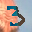
Label: 3